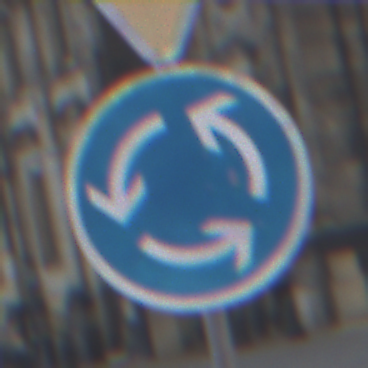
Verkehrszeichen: Kreisverkehr
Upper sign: VorfahrtGewaehren
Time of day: MorningAfternoon
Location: Outdoor (Urban)
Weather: PartlyCloudy
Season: NotSpecified
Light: Natural